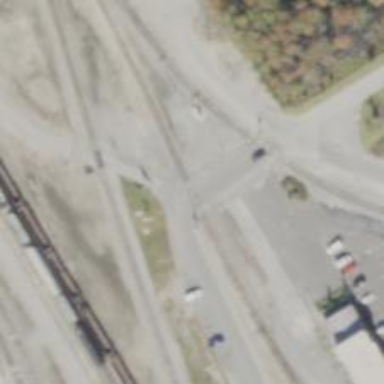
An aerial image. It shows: Level crossing along the railway.